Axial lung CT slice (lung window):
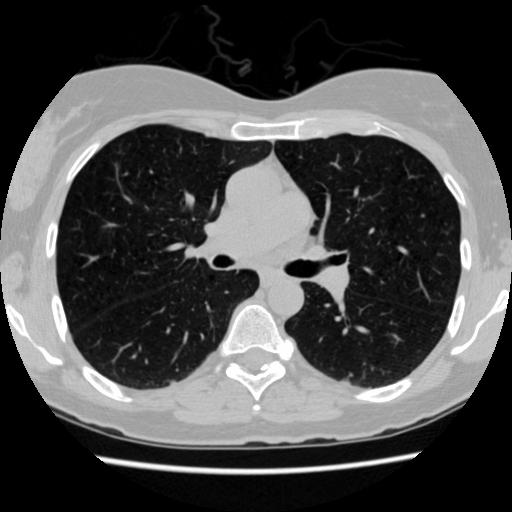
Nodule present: no